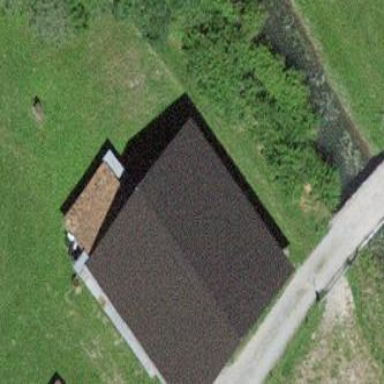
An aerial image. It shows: Rural barn.